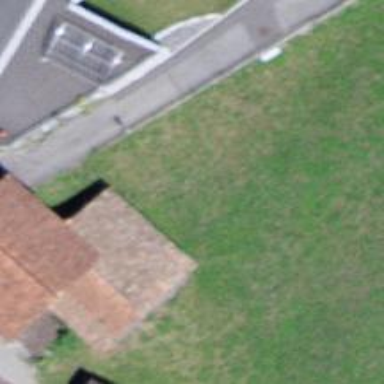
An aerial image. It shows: Barn.